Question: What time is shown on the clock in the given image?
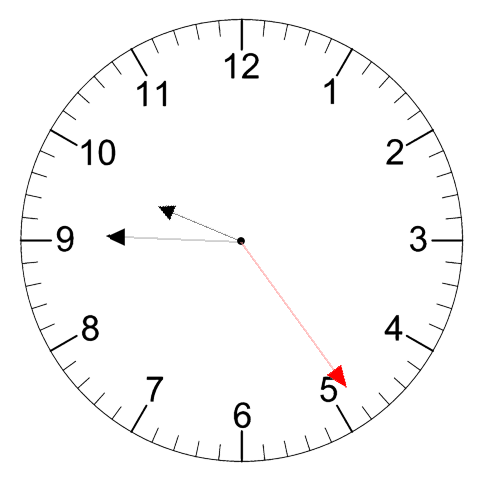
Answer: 09:45:24